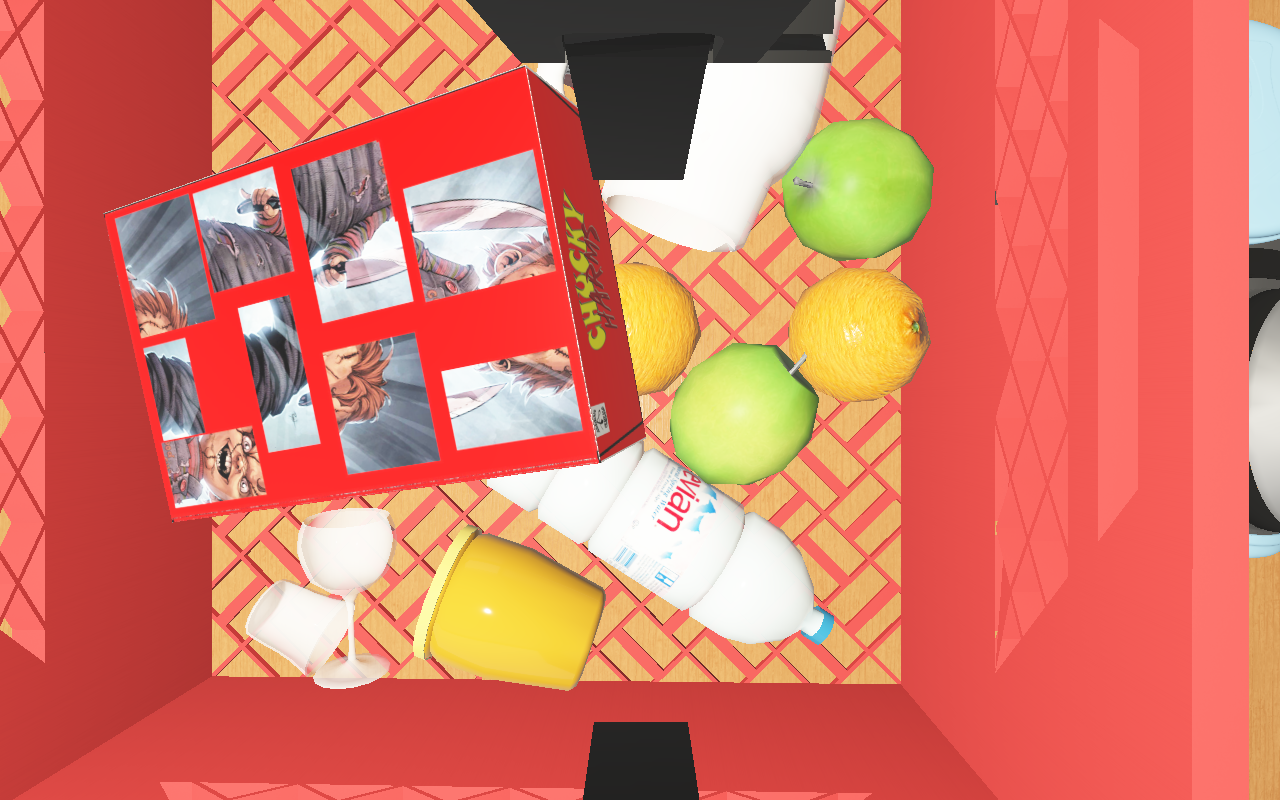
Objects in the scene:
apple
apple
orange
orange
plate
glass
cereal box
cereal box